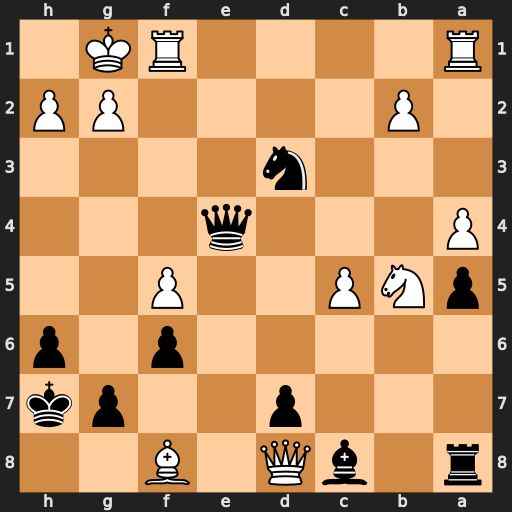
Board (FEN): r1bQ1B2/3p2pk/5p1p/pNP2P2/P3q3/3n4/1P4PP/R4RK1
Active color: b
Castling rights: -
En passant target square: -
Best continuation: Bb7 Rf3 Rxd8